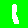
Digit: 1